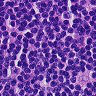
Metastatic tissue present: no